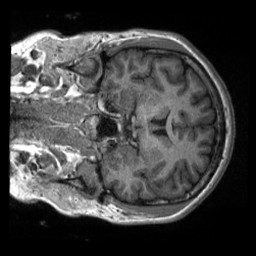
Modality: T1w
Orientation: coronal
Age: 26
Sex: male
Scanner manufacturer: siemens
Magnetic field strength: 3 T
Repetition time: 2.3 s
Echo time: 0.00288 s